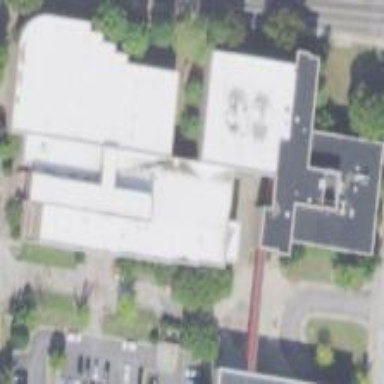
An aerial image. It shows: College building.